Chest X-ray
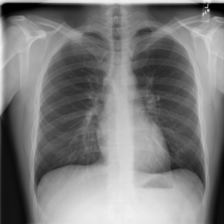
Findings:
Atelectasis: negative
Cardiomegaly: negative
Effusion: negative
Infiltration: negative
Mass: negative
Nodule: negative
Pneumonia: negative
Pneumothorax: negative
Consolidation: negative
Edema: negative
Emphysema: negative
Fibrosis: negative
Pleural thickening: negative
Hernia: negative